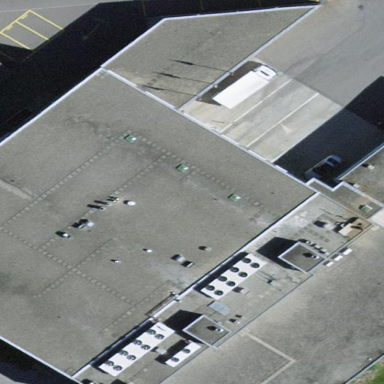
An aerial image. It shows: Factory building.